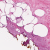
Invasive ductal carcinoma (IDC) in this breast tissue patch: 0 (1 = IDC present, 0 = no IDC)